Question: I need to write a macro that for example, would copy the value from column A where the condition of cheese was met, and then pasted this value into the adjacent cell in the next column. Where would you start with this?

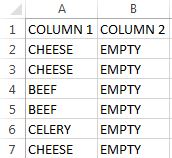
Answer: a macro:
In enter:
'''
=IF(A2="CHEESE",A2,"")
'''
and copy down
a macro:
'''
Sub Cheesey()
For Each r In Intersect(ActiveSheet.UsedRange, Range("A:A"))
If r.Text = "CHEESE" Then
r.Offset(0, 1) = "CHEESE"
End If
Next r
End Sub
'''